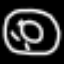
Label: donut